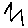
Label: zigzag